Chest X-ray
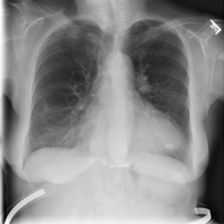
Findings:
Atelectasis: positive
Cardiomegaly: positive
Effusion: negative
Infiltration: negative
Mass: negative
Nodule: negative
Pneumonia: negative
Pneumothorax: negative
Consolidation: negative
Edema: negative
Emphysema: negative
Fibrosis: positive
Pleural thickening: negative
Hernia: negative